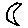
Label: moon